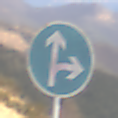
Verkehrszeichen: VorgeschriebeneFahrtrichtungGeradeausOderRechts
Umgebung: Outdoor, Nature
Tageszeit: Midday
Wetter: Clear
Licht: Natural
Jahreszeit: NotSpecified
Kontrast: HighContrast